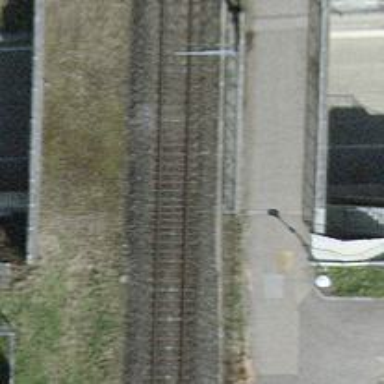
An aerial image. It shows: Railway bridge with electrified tracks and single contact line.